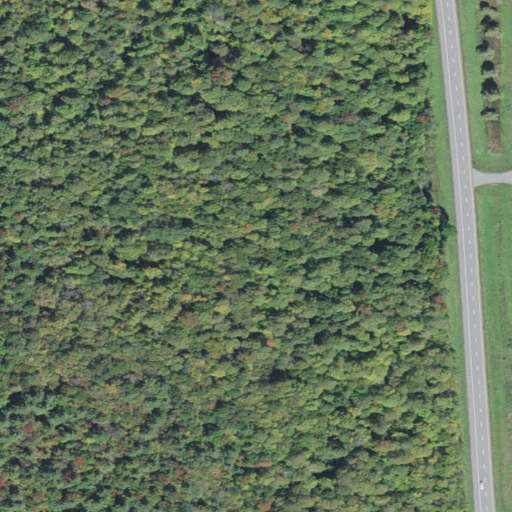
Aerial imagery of mountain in Vermont named Hebard Hill containing deciduous forest, mixed forest, low intensity development, medium intensity development, and barren land